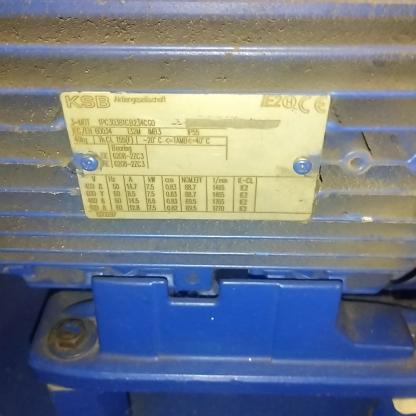
Klasa: tabliczka-znamionowa